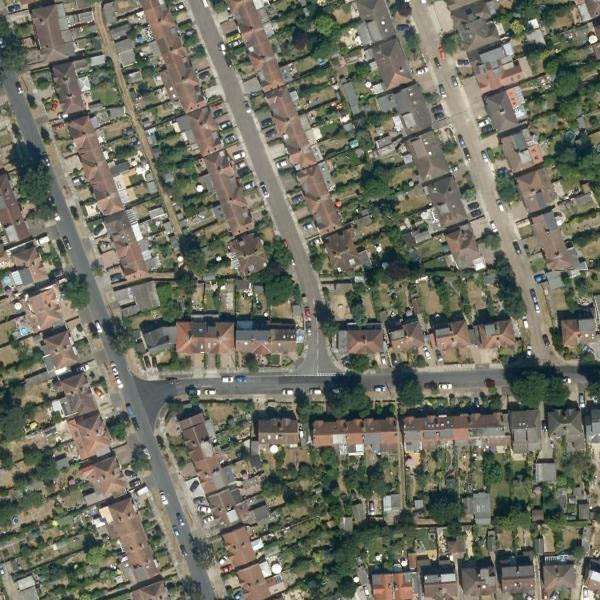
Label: DenseResidential